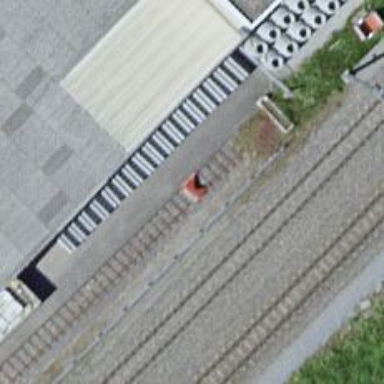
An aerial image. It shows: Railway buffer stop.